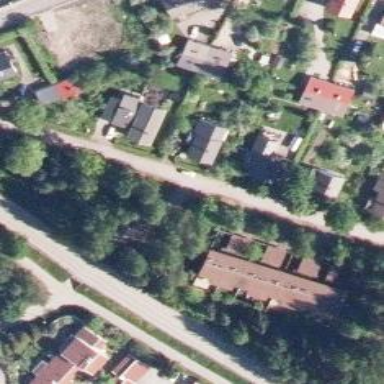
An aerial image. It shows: Asphalt cycleway.